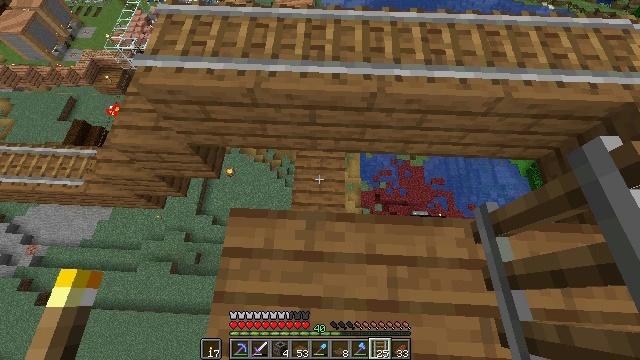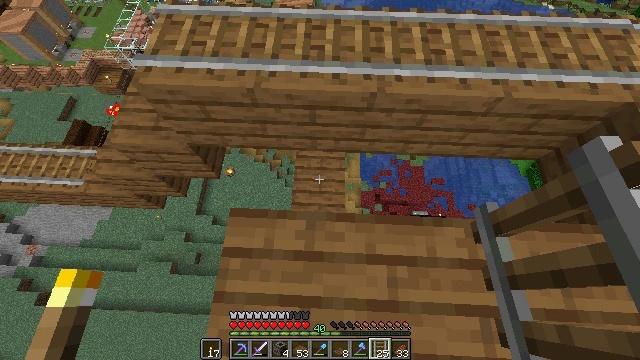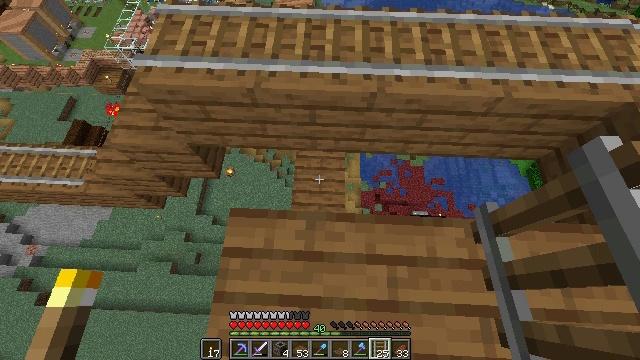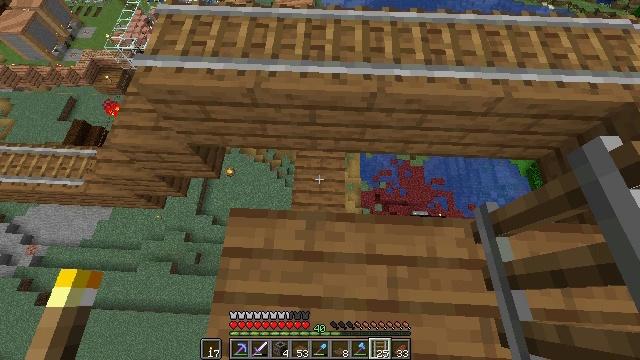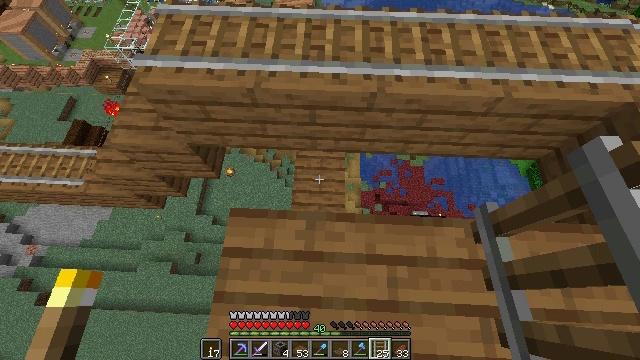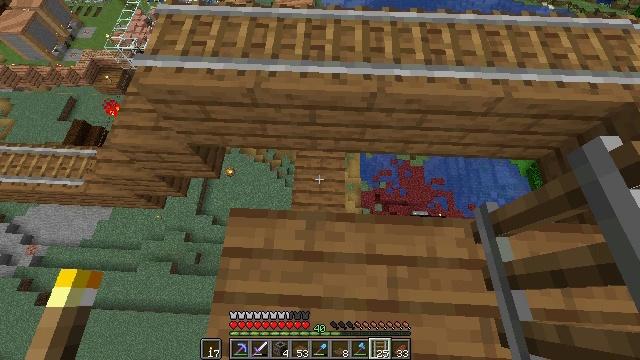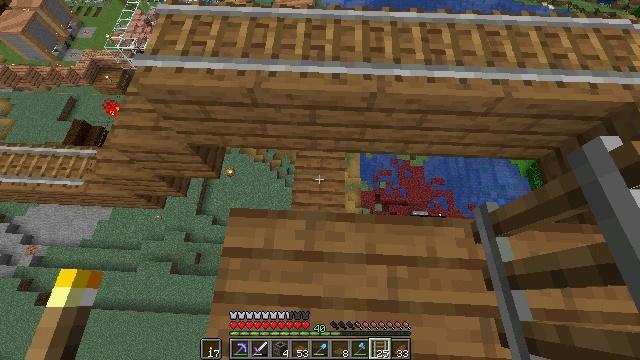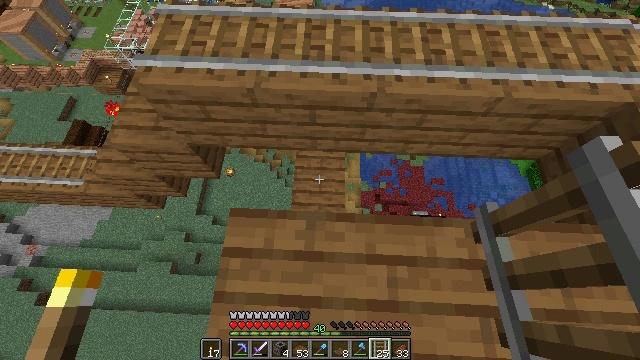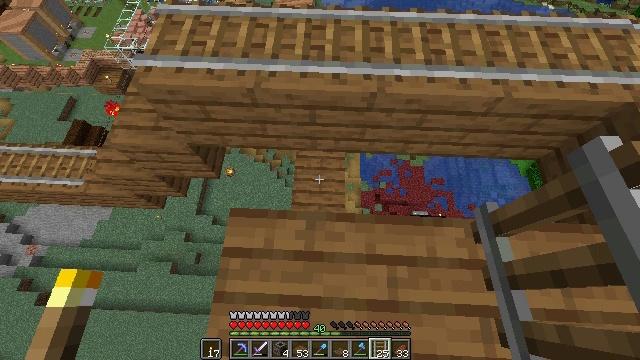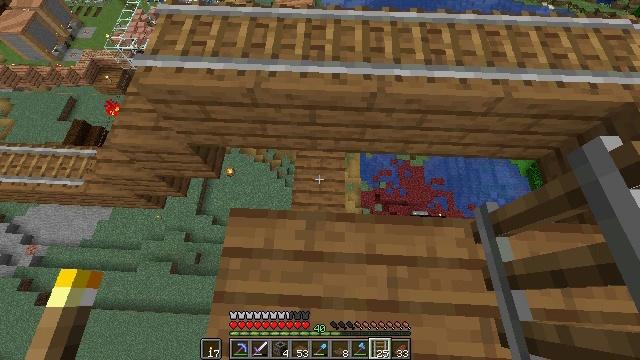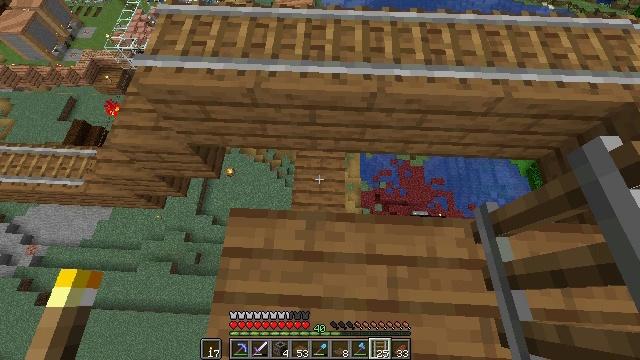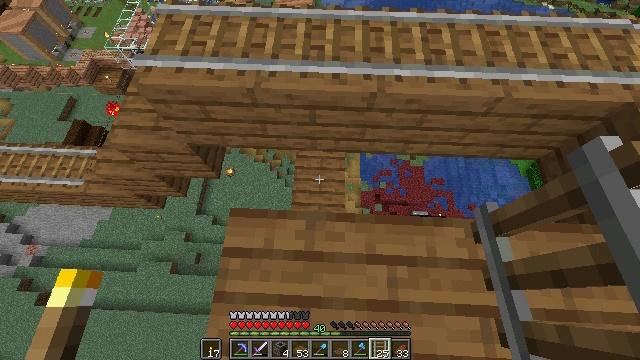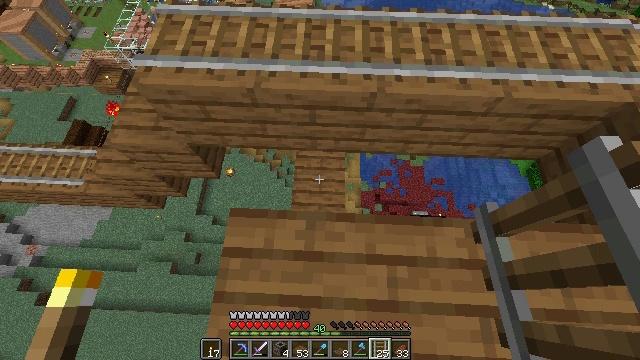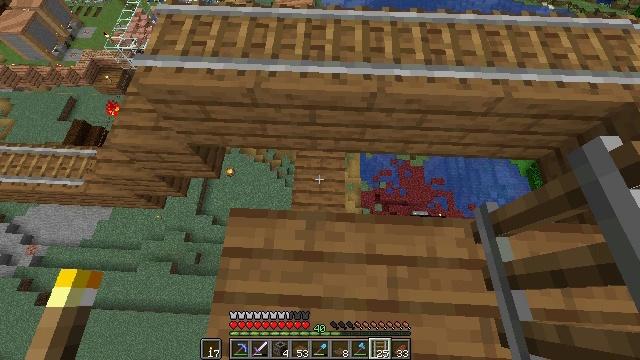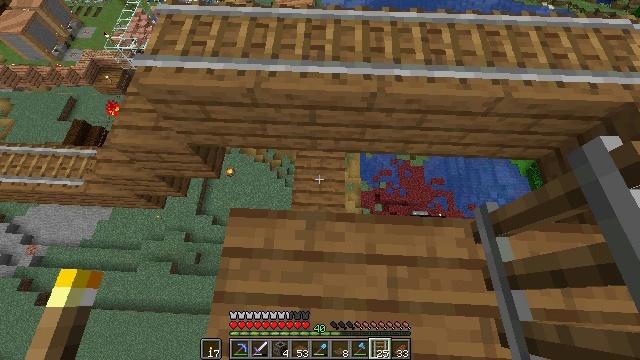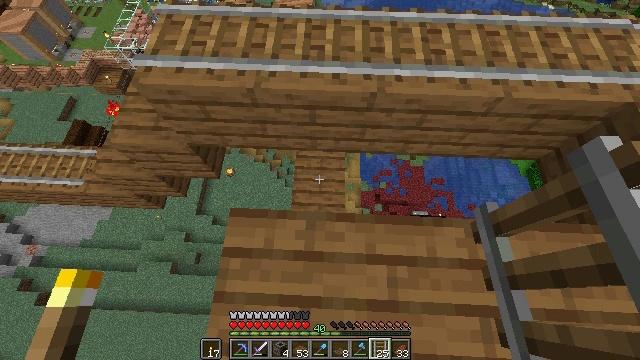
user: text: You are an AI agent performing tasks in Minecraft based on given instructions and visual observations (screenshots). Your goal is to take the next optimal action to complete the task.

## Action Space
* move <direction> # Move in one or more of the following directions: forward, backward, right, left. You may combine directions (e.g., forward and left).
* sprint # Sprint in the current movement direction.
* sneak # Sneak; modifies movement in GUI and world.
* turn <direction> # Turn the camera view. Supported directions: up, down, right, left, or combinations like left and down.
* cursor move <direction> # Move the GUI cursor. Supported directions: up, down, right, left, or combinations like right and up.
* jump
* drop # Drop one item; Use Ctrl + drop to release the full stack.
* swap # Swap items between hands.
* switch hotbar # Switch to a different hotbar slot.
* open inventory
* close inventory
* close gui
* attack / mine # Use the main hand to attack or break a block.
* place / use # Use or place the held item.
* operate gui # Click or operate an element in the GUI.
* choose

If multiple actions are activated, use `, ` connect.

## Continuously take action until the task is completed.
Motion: motion action
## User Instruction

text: Craft a rabbit stew.
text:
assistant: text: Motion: no_op
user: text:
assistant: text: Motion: no_op
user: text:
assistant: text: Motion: no_op
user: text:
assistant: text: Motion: no_op
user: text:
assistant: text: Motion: no_op
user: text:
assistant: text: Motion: no_op
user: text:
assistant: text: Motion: no_op
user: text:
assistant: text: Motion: no_op
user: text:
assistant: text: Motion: no_op
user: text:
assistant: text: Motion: no_op
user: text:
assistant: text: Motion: no_op
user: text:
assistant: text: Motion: no_op
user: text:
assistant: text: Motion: no_op
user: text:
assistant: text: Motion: no_op
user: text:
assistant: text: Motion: no_op
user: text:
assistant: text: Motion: no_op
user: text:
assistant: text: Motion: no_op
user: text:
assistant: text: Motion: no_op
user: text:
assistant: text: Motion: no_op
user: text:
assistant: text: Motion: no_op
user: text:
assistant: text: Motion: no_op
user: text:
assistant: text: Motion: no_op
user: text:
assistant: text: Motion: no_op
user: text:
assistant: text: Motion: no_op
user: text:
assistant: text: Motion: no_op
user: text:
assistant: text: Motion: no_op
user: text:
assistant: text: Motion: no_op
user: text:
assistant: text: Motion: no_op
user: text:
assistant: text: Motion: no_op
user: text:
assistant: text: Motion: no_op